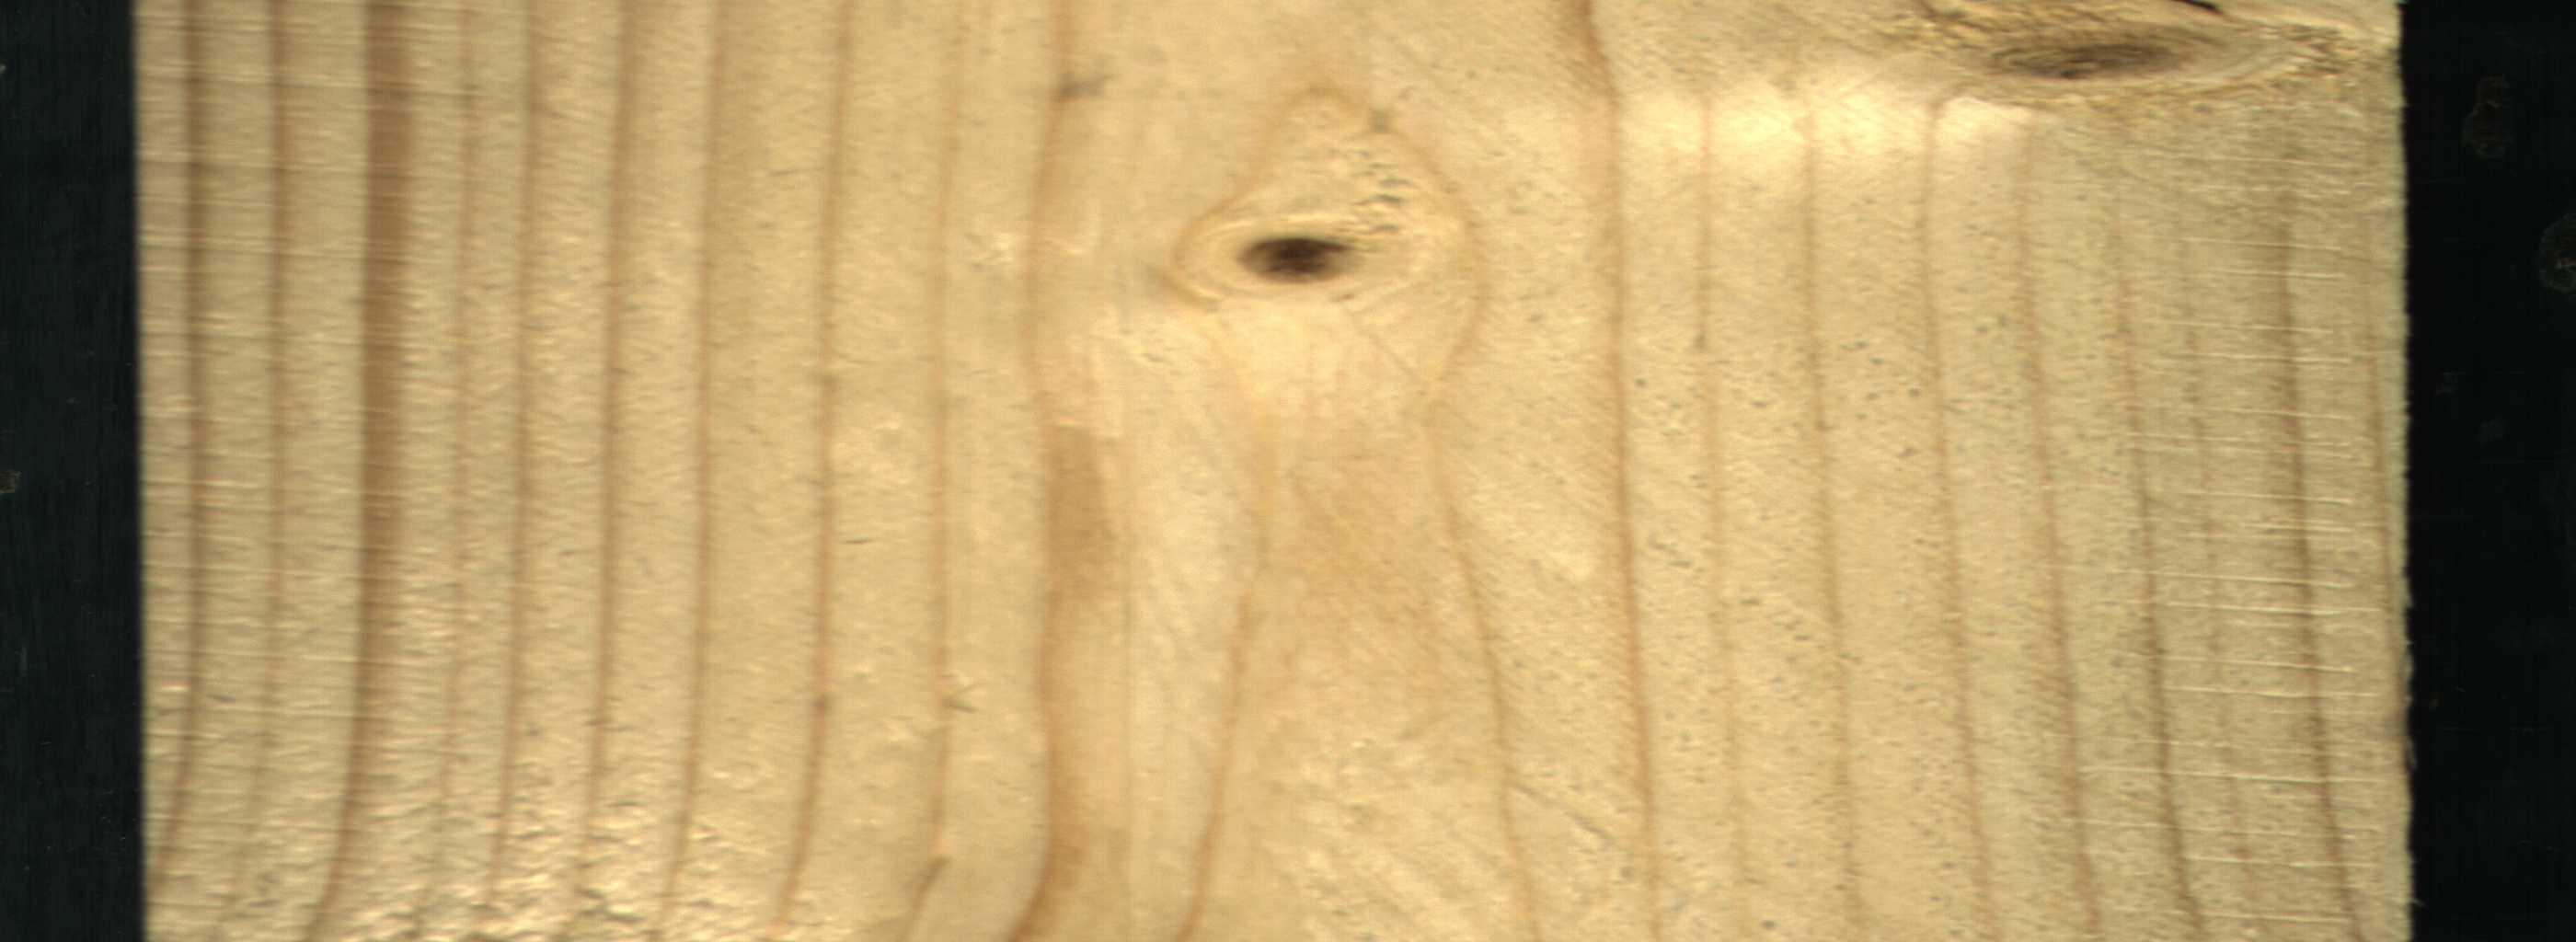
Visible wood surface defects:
Live_Knot
Live_Knot